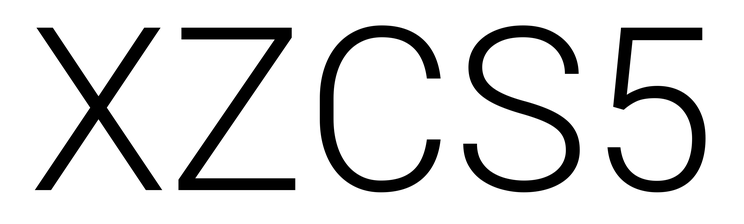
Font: Roboto_Light